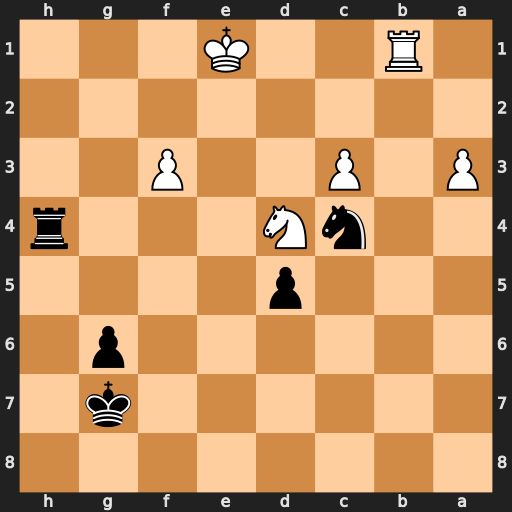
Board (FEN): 8/6k1/6p1/3p4/2nN3r/P1P2P2/8/1R2K3
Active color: b
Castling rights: -
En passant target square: -
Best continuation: Rh1+ Kf2 Rxb1